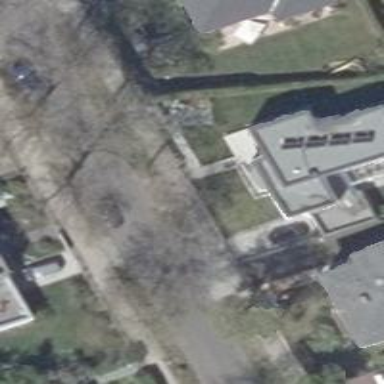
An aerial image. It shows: Avenue of deciduous broadleaved trees.